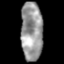
Tissue: skin
Cell type: Epithelial cells
Senescence score: 0.6731
Nuclear area (px): 1256
Mean DAPI intensity: 151.772